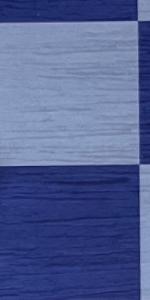
Label: Empty